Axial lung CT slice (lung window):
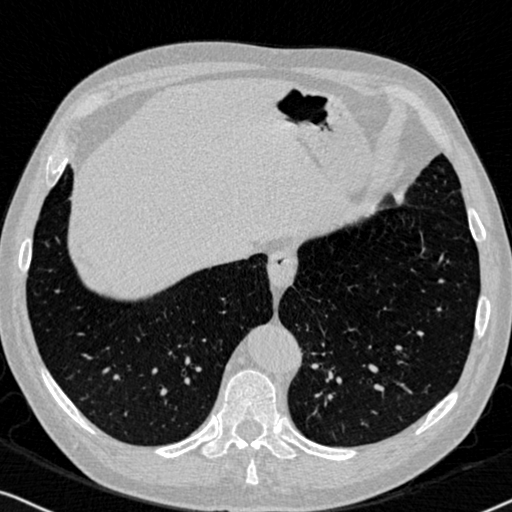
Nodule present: no